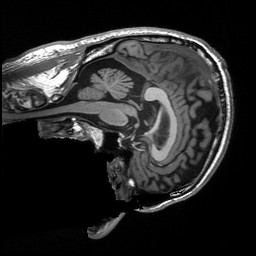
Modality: T1w
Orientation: sagittal
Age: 68
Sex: male
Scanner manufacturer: siemens
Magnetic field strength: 3 T
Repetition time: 2.5 s
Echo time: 0.00248 s